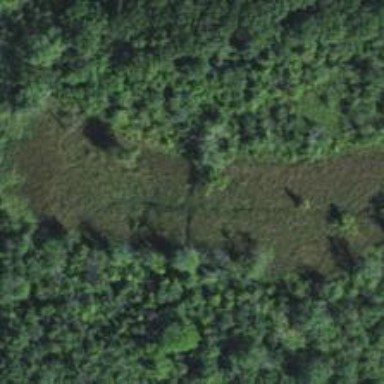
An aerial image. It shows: Marshy wetland area.